Field crop: maize
Growth stage: 1
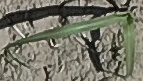
Species: sorghum